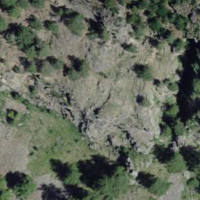
EUNIS habitat code: 50
Species observed at this site:
Primula hirsuta